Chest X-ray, PA view. Patient: 64 years old, sex M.
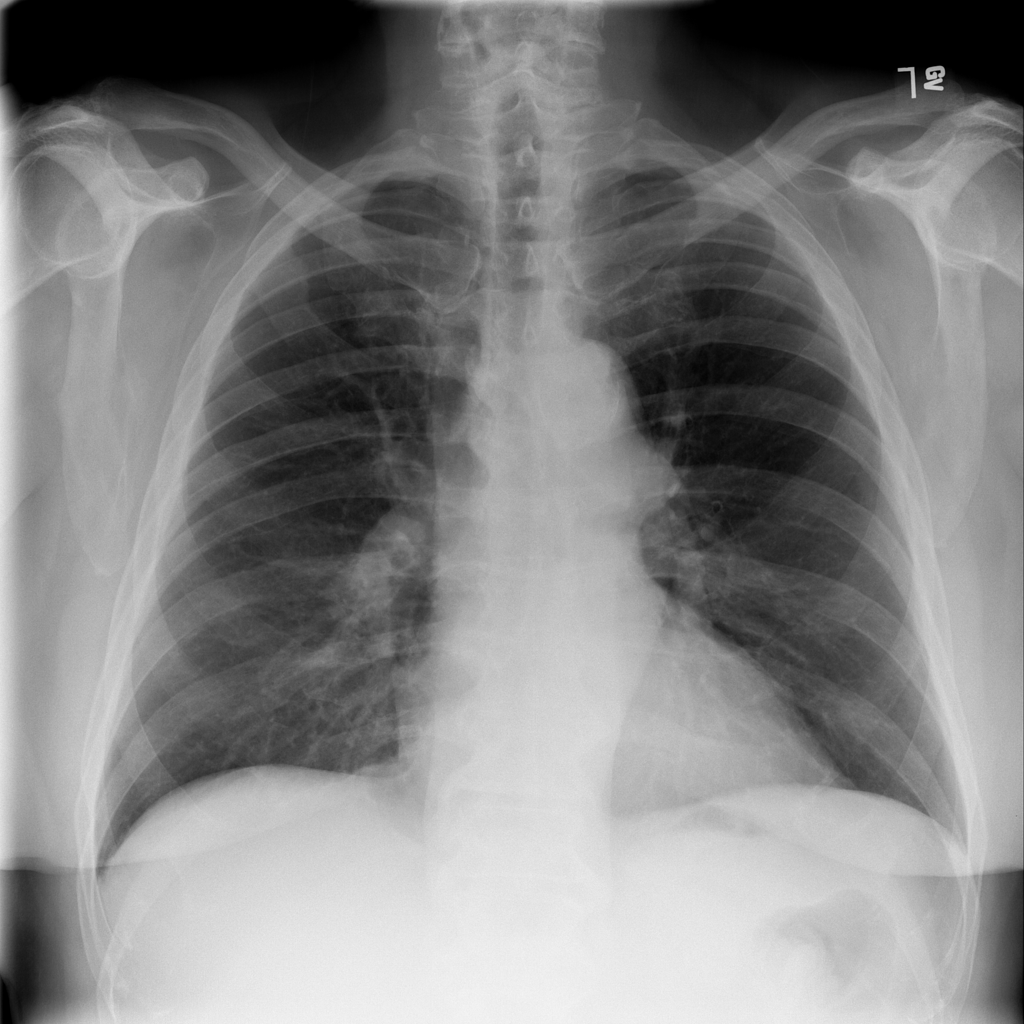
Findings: No Finding